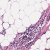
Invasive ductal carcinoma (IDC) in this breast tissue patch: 1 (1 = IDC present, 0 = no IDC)